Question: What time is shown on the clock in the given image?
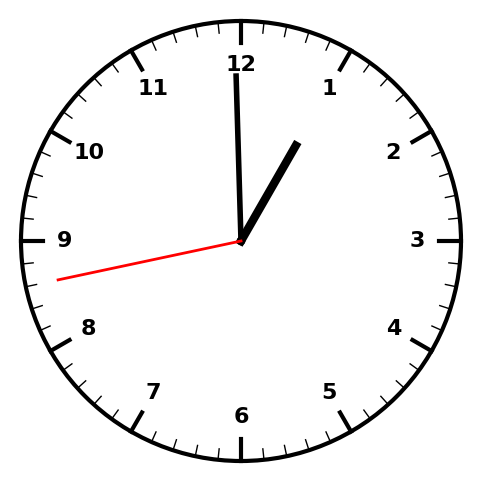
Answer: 12:59:43